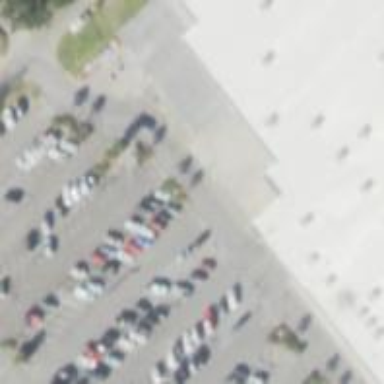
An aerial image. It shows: Parking space is available.